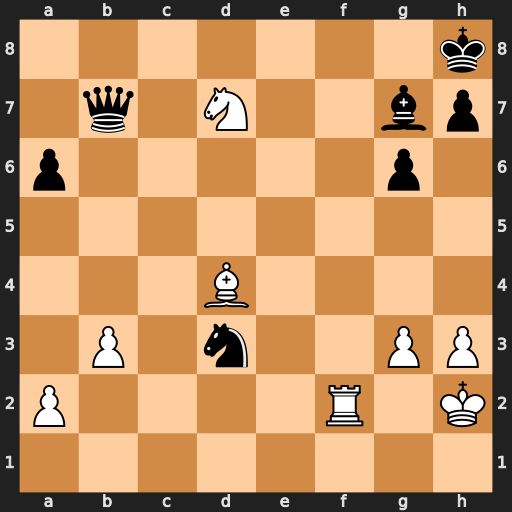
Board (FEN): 7k/1q1N2bp/p5p1/8/3B4/1P1n2PP/P4R1K/8
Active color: w
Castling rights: -
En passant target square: -
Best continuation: Rf8#